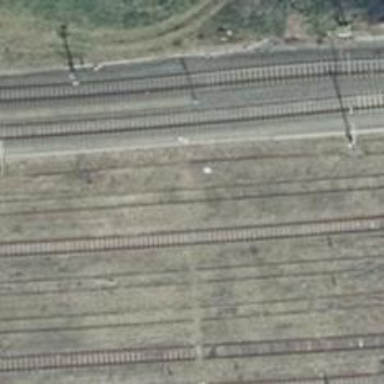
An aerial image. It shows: Abandoned railway yard.